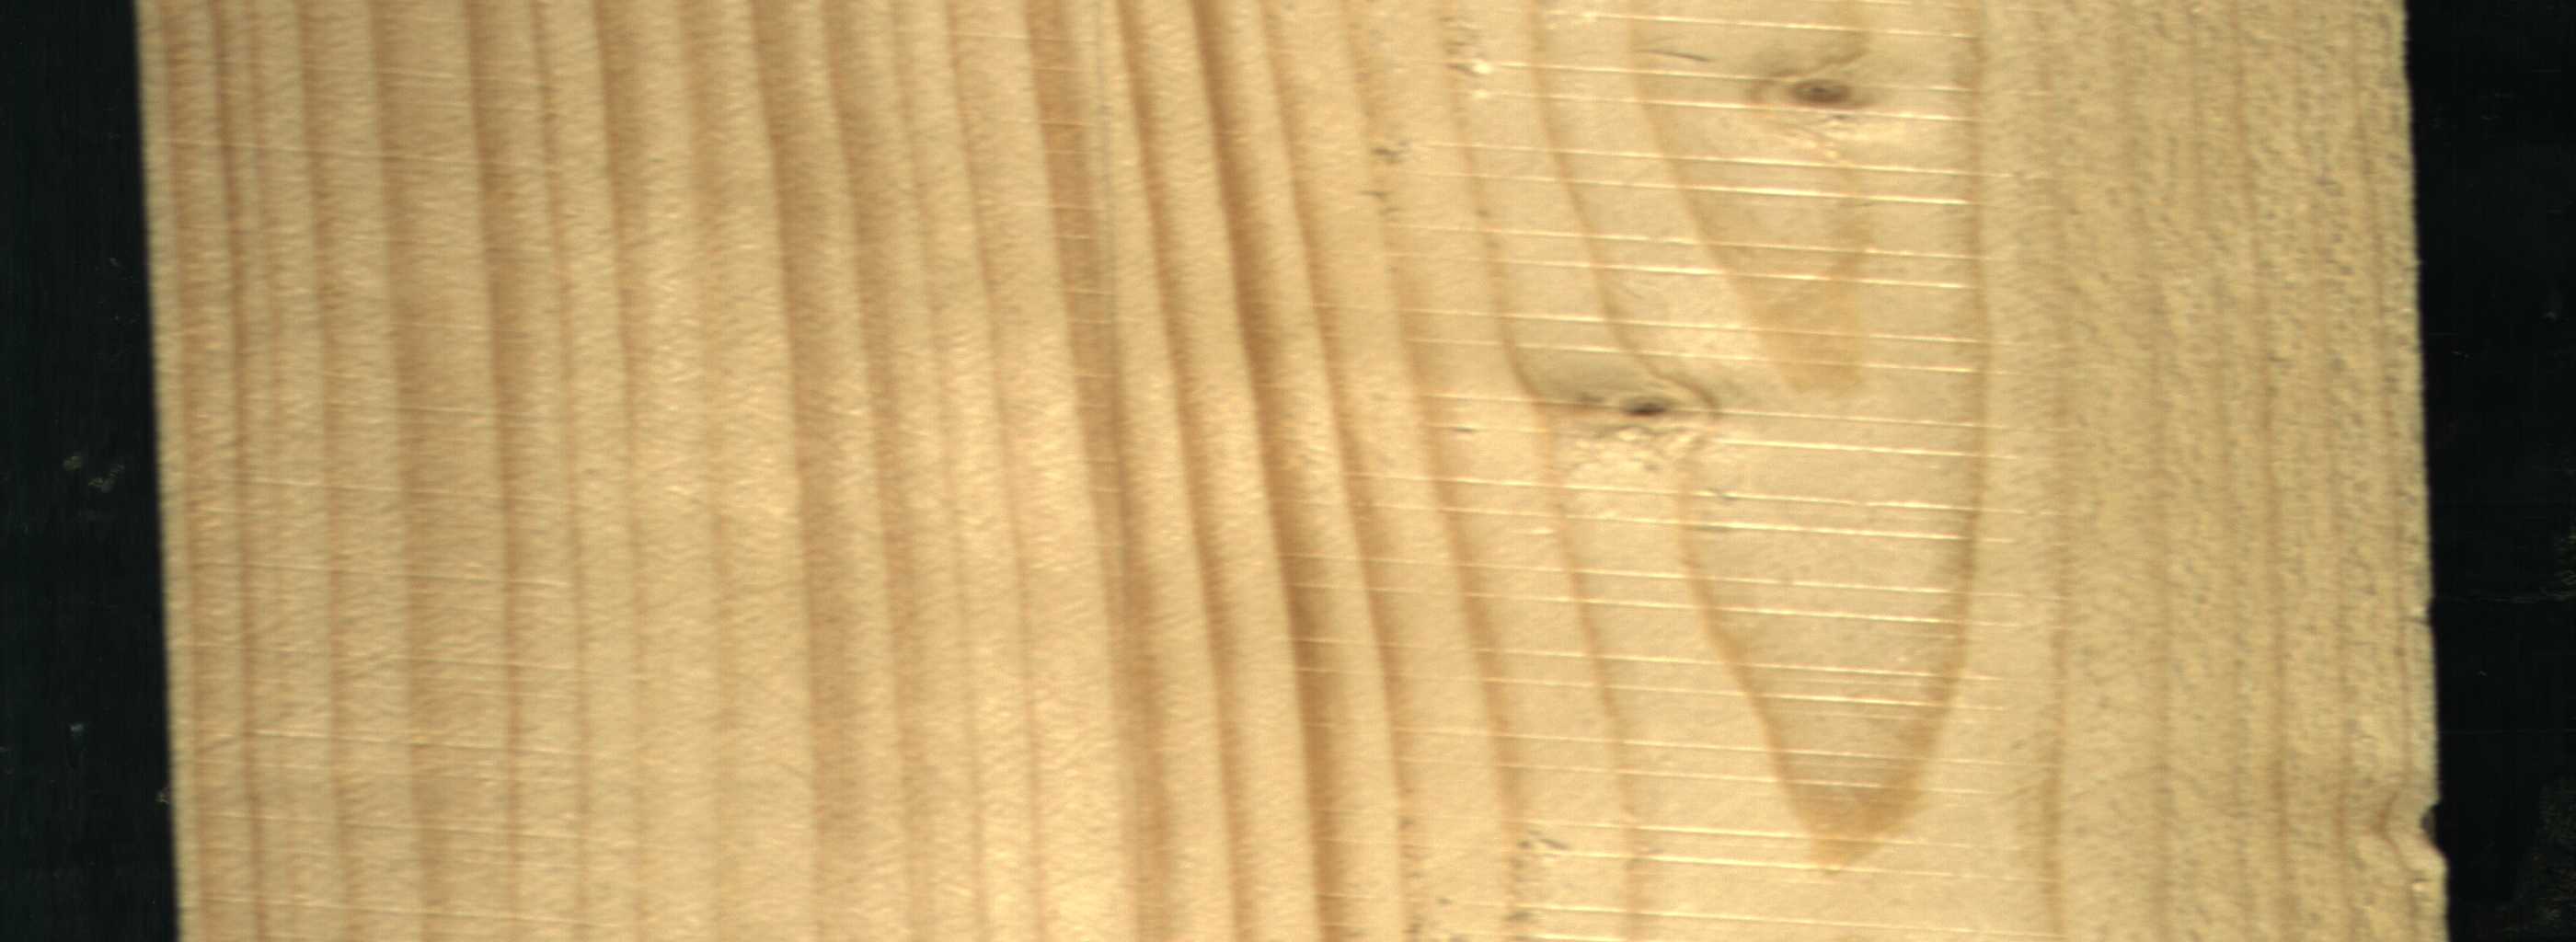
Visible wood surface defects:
Live_Knot
Live_Knot